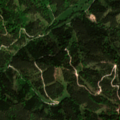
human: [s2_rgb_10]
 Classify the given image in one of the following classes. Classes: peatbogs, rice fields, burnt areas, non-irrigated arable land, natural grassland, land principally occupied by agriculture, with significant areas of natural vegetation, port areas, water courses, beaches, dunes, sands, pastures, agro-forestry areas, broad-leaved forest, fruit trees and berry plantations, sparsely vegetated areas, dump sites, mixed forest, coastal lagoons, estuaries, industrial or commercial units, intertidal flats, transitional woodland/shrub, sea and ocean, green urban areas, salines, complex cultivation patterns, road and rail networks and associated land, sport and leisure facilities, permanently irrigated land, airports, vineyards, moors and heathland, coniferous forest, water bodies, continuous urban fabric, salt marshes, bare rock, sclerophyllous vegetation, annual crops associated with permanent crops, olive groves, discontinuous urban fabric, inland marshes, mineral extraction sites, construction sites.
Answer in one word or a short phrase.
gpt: pastures, coniferous forest, mixed forest